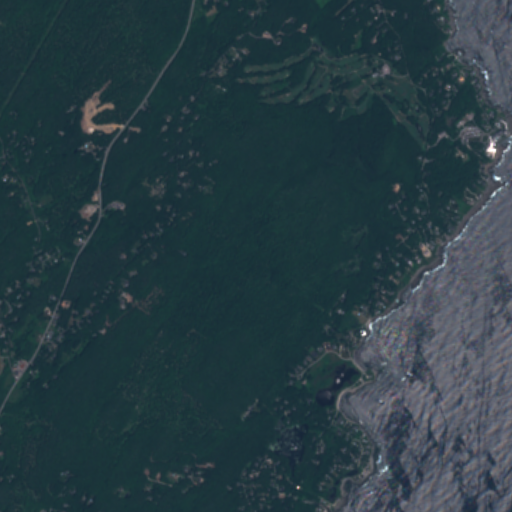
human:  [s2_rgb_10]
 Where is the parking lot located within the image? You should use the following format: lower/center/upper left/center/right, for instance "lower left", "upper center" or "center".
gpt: The parking lot is located in the upper right of the image.
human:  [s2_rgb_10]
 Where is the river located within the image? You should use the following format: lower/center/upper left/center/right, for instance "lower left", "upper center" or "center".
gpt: The river is located in the upper left of the image.
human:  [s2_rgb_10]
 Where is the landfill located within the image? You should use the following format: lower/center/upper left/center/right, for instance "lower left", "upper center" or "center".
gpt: There is no landfill in the image.